You are looking at a signal-to-image encoding: consecutive vibration samples arranged as the rows of a grayscale square. Classify the bearing condition as one of: normal, inner_race, outer_race, ball.
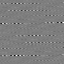
Answer: outer_race